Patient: sex M, age 53
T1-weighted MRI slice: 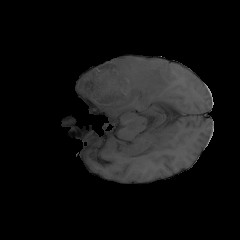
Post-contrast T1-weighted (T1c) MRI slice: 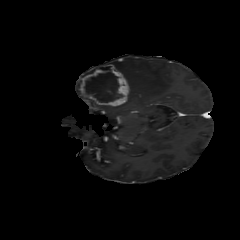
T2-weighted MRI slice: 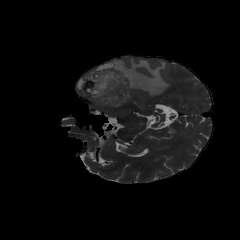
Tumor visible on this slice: yes
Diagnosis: Glioblastoma, IDH-wildtype
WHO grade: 4